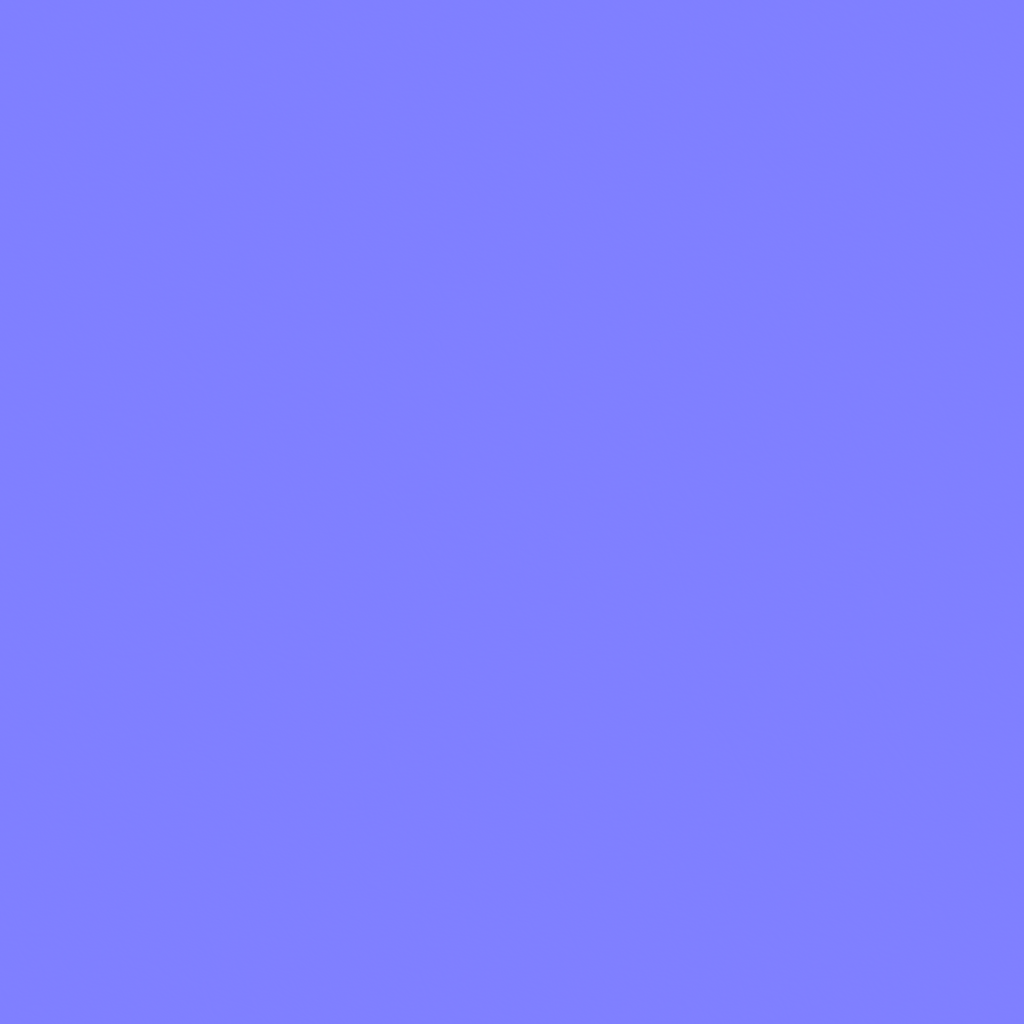
Texture map type: NormalGL